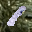
Label: 1